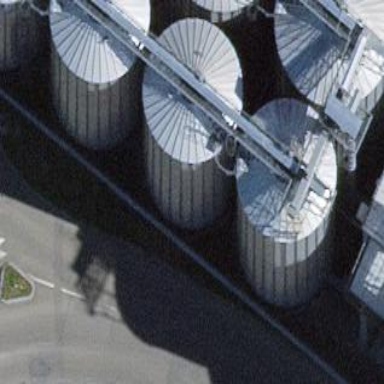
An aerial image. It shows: Storage tank that is man-made.